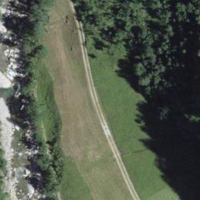
EUNIS habitat code: 24
Species observed at this site:
Pachytodes cerambyciformis
Convolvulus arvensis